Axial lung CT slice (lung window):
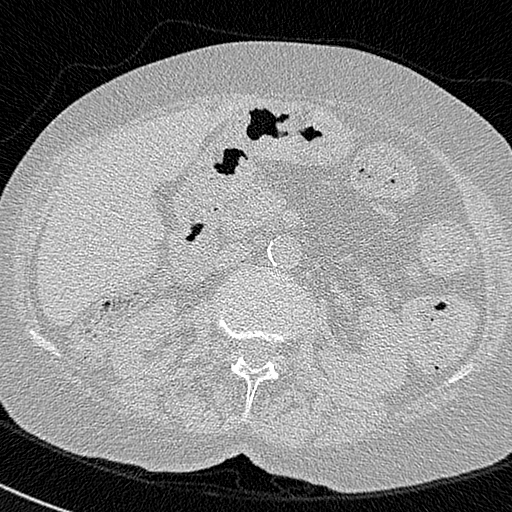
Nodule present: no